【题型】选择题　【知识点】平面几何　【难度】easy
已知：由边长为 1 的小正方形构成的网格图中, 每个小正方形的顶点称为格点, 顶点都在格点上的三角形称为格点三角形。如图, 已知 $\triangle ABC$ 是 $6 \times 6$ 的网格图中的格点三角形。那么该网格中所有与 $\triangle ABC$ 相似且有一个公共角的格点三角形的个数是( )

A. 1

B. 2

C. 3

D. 4
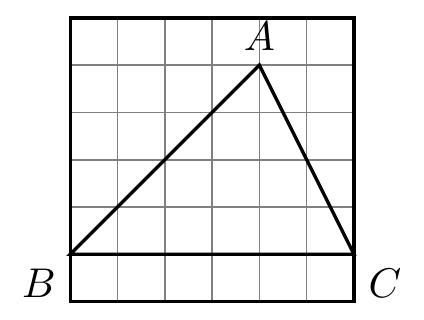
【解答】
解：如图,

符合条件的三角形有：$\triangle ADE$、$\triangle BDF$、$\triangle CEF$、$\triangle BHG$ 共 4 个。

故选：D。